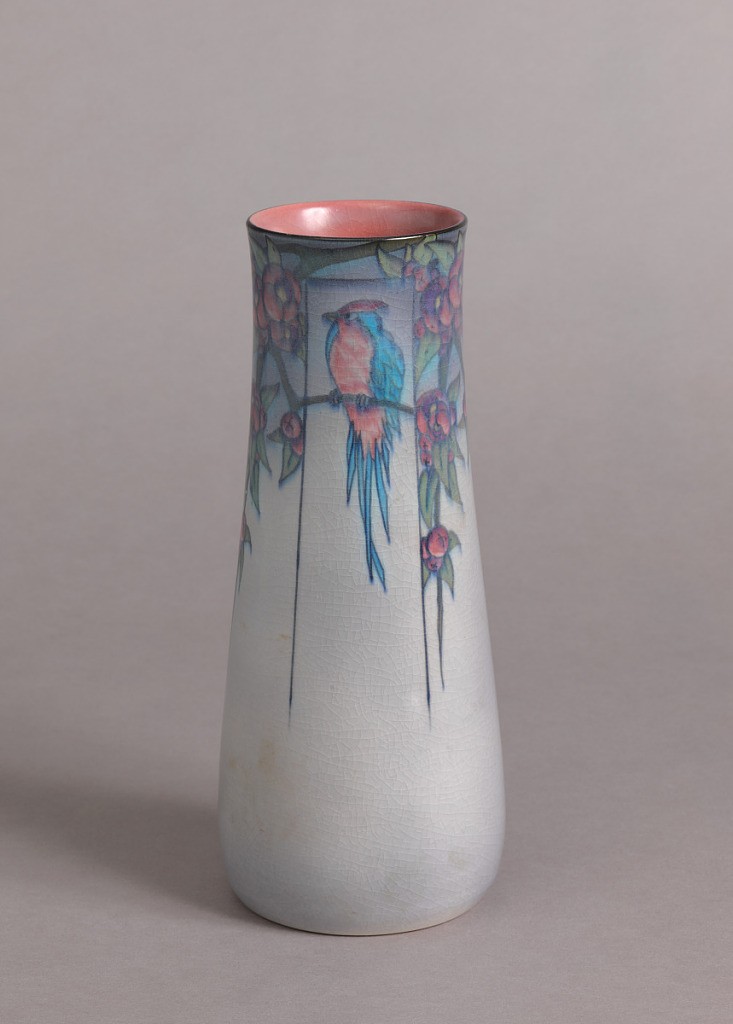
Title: vase
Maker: Rookwood Pottery, American, 1880 - 1967
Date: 1917
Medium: earthenware
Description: Four parrots resting on four branches also bearing flowers and leaves painted on a grey ground with dark pink on the interior. Colors light blue, shades of pink and green.